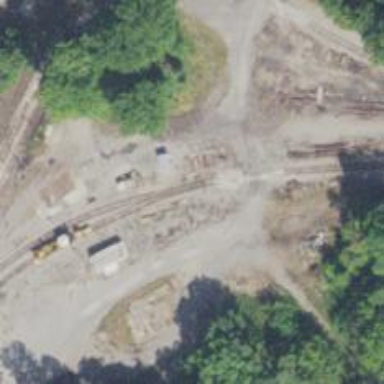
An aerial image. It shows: Uncontrolled level crossing for railway.